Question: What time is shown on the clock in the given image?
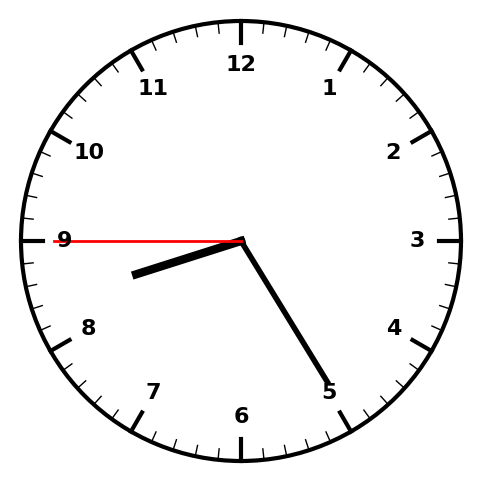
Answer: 08:24:45